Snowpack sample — Snodgrass Mountain, Crested Butte, Colorado (2/4/25, 12:06 PM MST)
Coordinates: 38.923, -106.968
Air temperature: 35 °F
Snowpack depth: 80 cm
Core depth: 80 cm
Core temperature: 32 °F
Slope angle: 14°, slope face: 78°
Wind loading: low
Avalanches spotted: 0
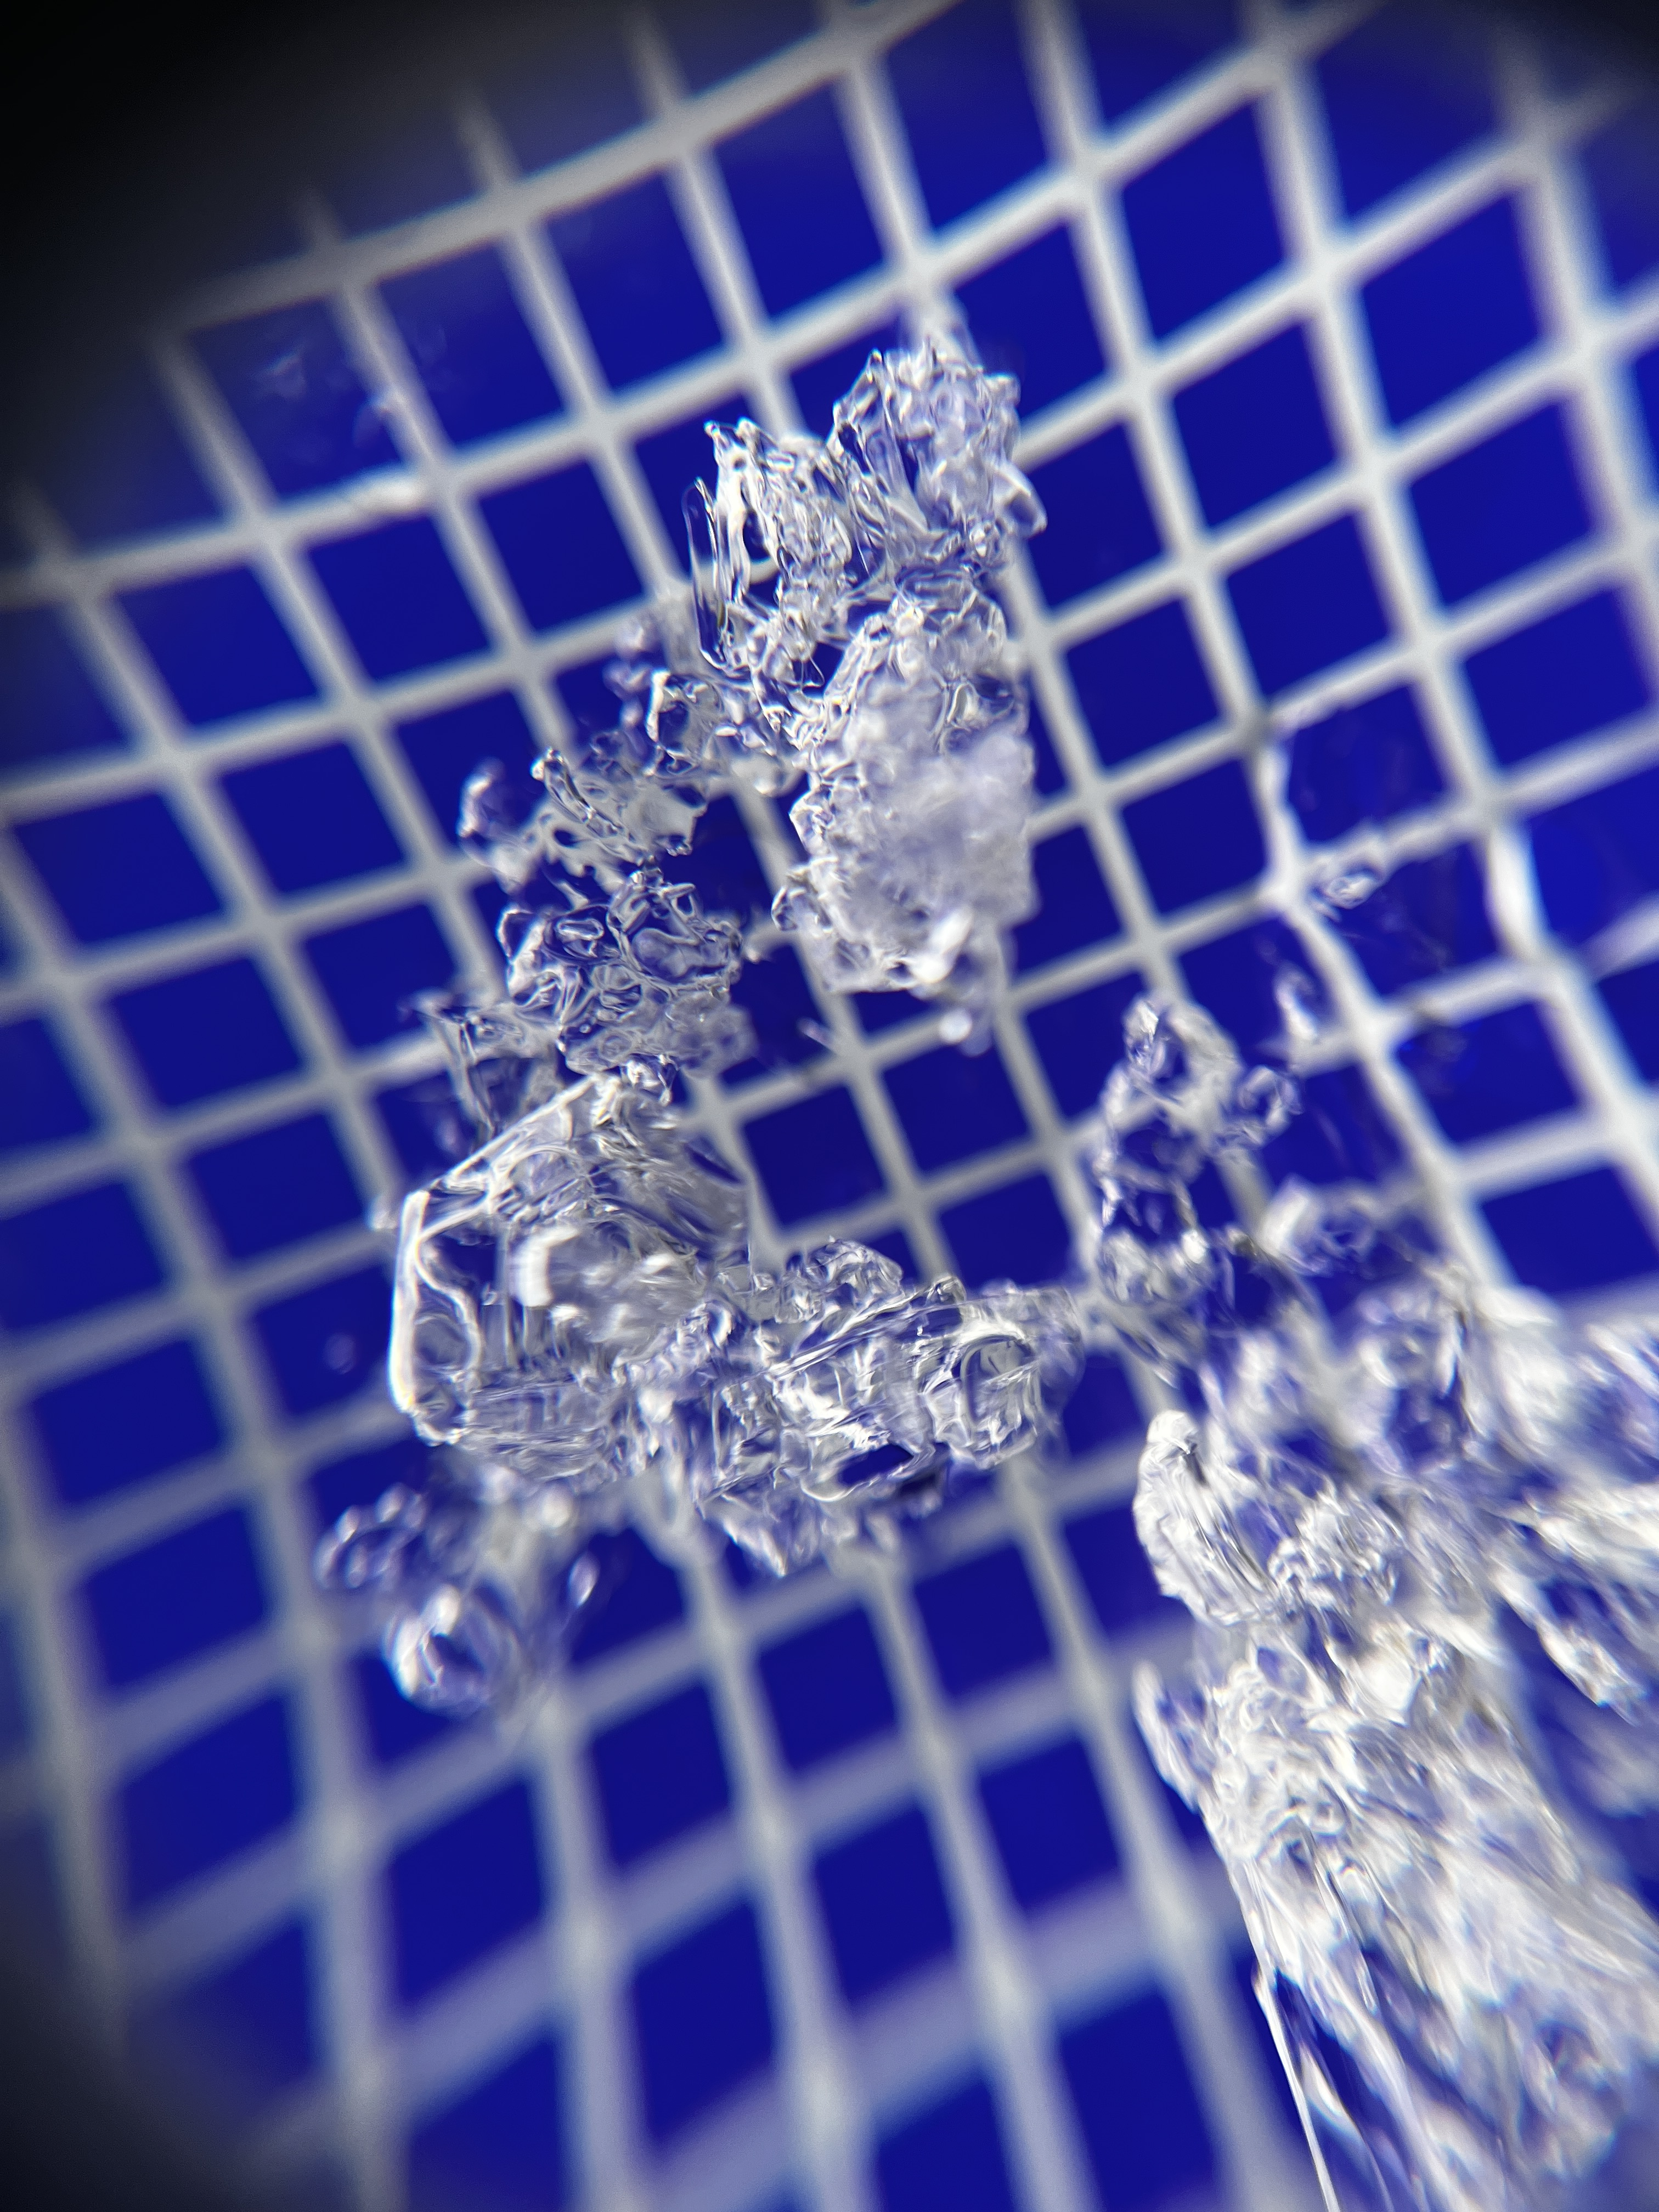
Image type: magnified_profile
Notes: No avalanches nearby, unusually warm weather for the last month reported by residents, Collected 25 yards from treeline